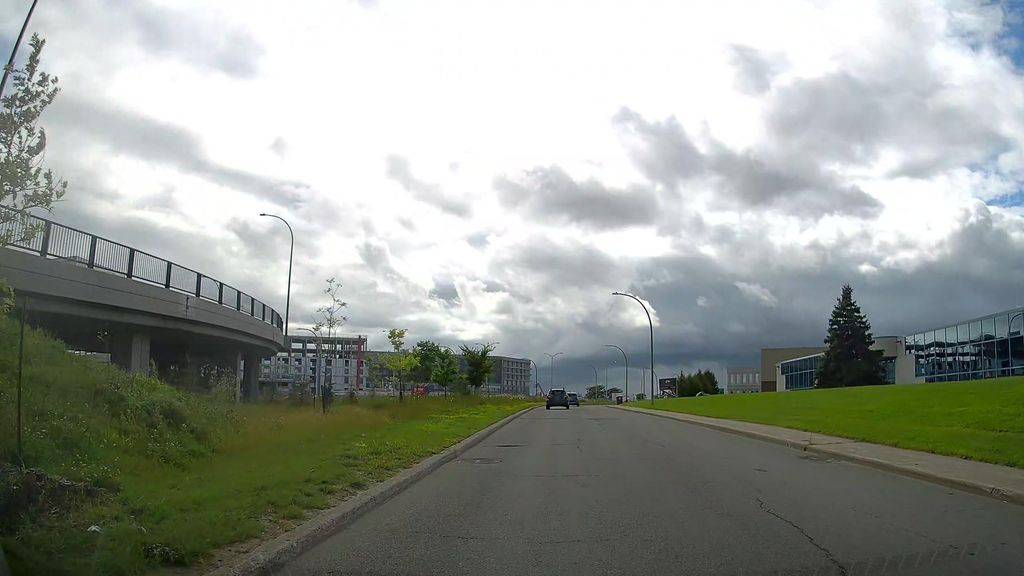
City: montreal